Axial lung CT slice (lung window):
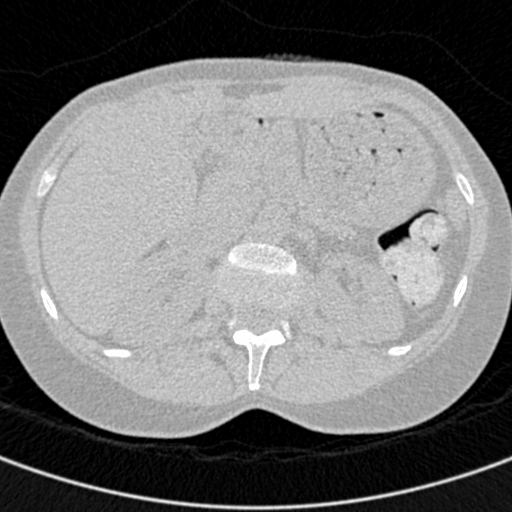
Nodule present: no